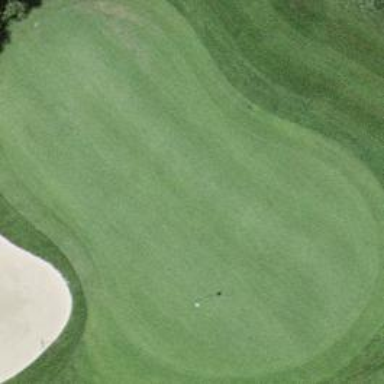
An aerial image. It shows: Picturesque green golfing area with grass land use.